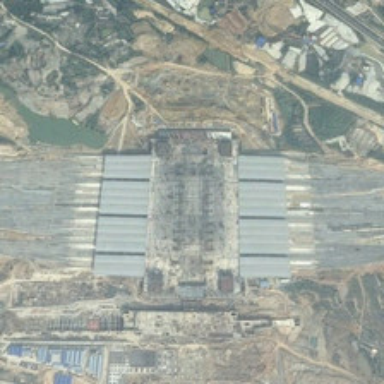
Many green trees and irregular barelands are in two sides of a railway station .